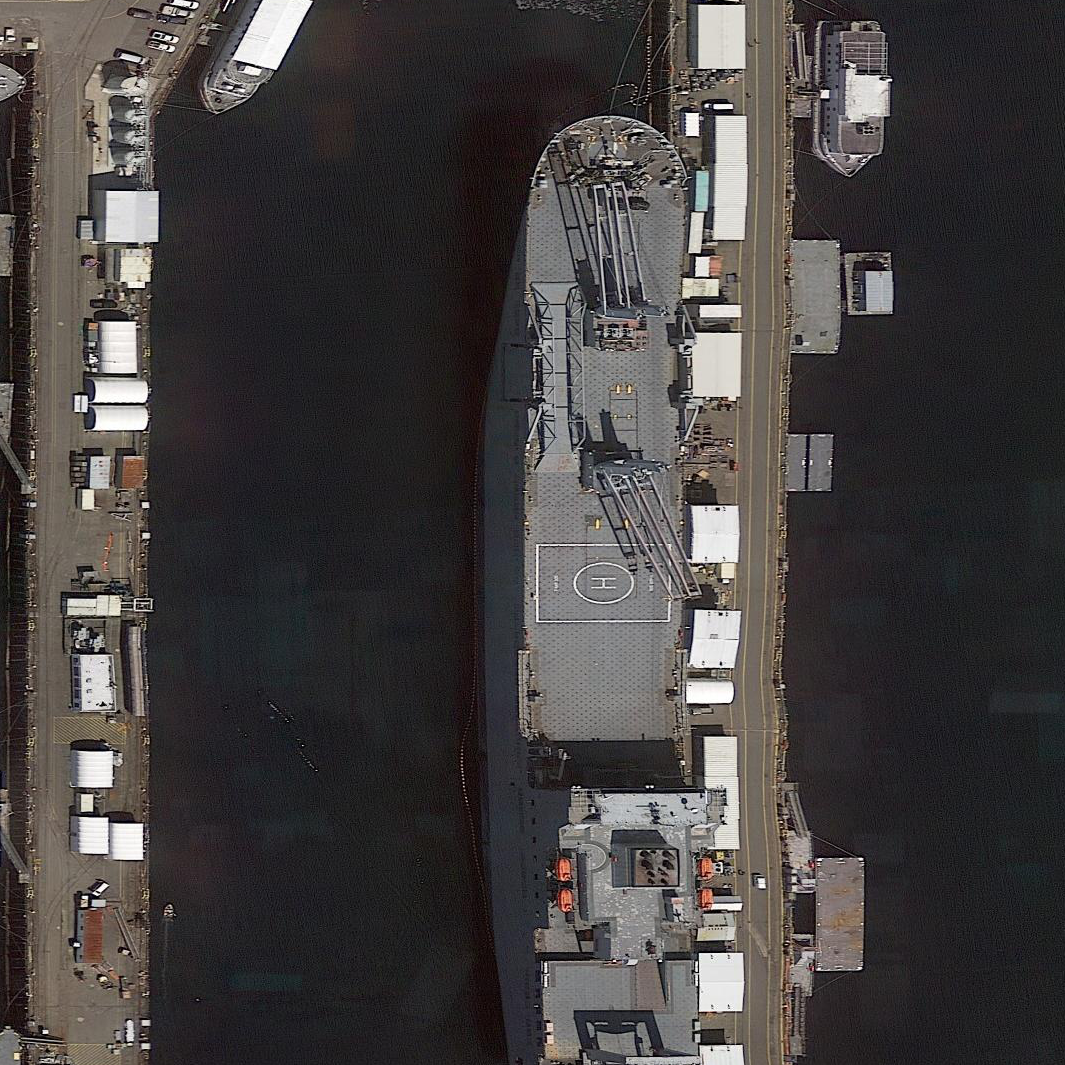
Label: Crane_ship